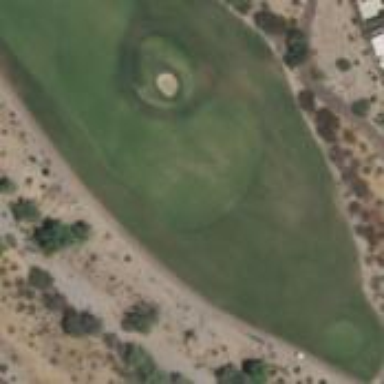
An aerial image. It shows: Rough area in golf course.